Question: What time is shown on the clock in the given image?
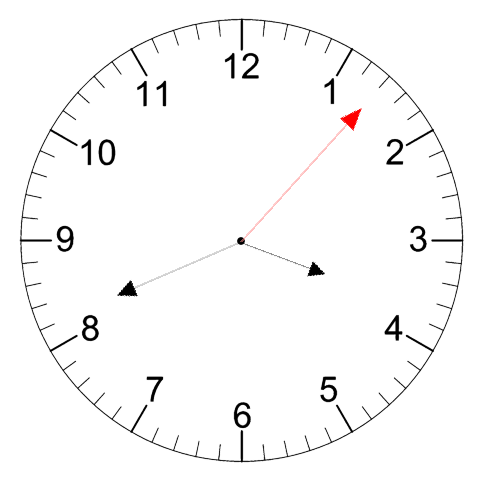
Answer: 03:41:07